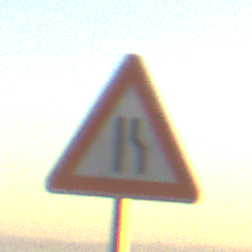
Verkehrszeichen: EinseitigVerengteFahrbahnRechts
Umgebung: Outdoor, RoadRail
Tageszeit: SunriseSunset
Wetter: PartlyCloudy
Licht: Natural
Jahreszeit: NotSpecified
Kontrast: HighContrast